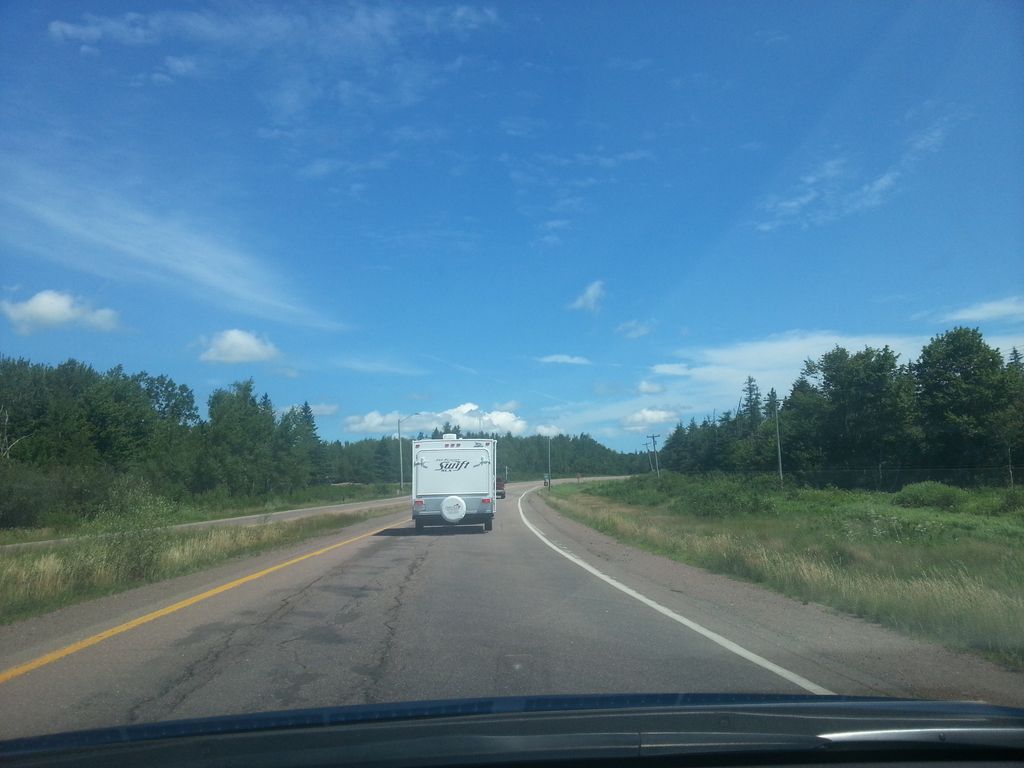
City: charlottetown